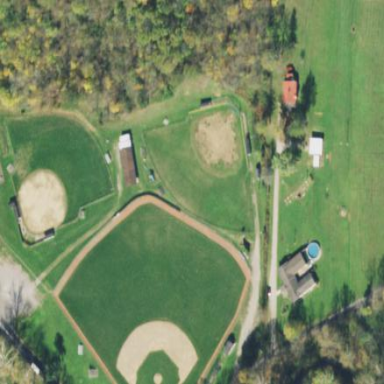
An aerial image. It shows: Baseball pitch for leisure land activities.